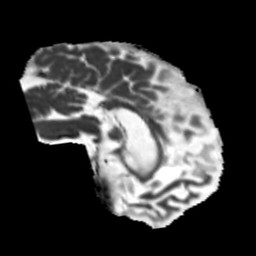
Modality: MD
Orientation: sagittal
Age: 56
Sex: male
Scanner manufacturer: siemens
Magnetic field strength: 3 T
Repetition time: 5.25 s
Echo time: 0.08 s